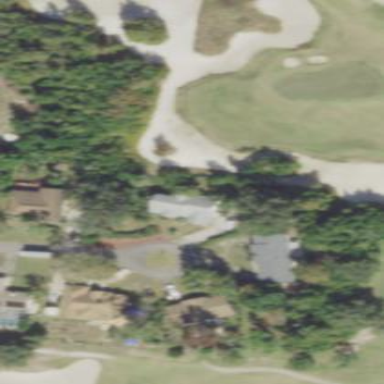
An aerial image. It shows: Sandy area is golf bunker.